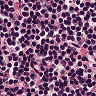
Metastatic tissue present: no